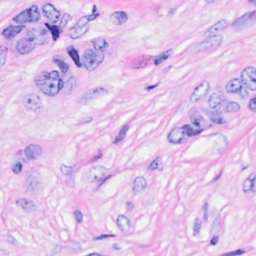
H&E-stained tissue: Breast